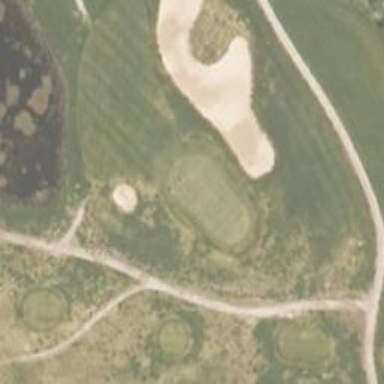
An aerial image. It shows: View of golf hole.